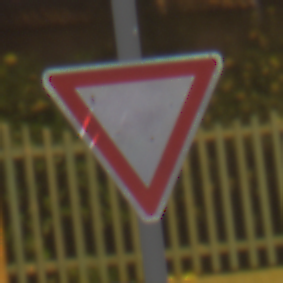
Verkehrszeichen: VorfahrtGewaehren
Umgebung: Outdoor, Urban
Tageszeit: Night
Wetter: Clear
Licht: Artificial
Jahreszeit: NotSpecified
Kontrast: HighContrast